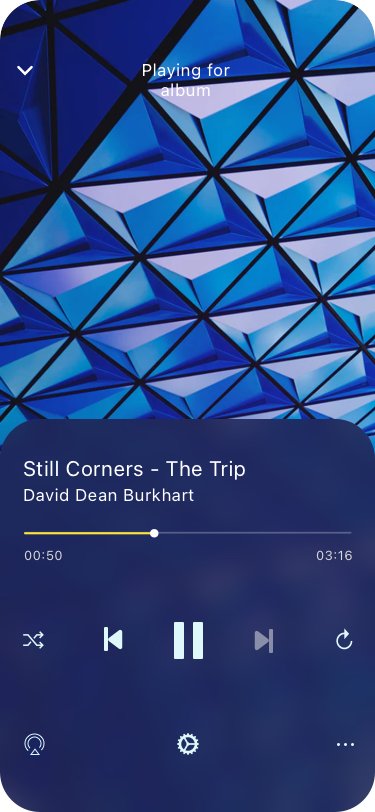
Text in this UI design:
Still Corners - The Trip
David Dean Burkhart
00:50
03:16
Playing for album